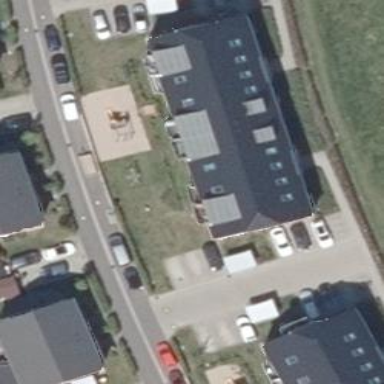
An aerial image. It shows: Terrace building.